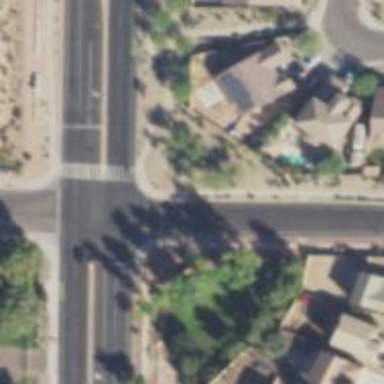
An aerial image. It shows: Uncontrolled road crossing with marked lines.